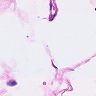
Metastatic tissue present: no